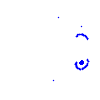
Particle: pion